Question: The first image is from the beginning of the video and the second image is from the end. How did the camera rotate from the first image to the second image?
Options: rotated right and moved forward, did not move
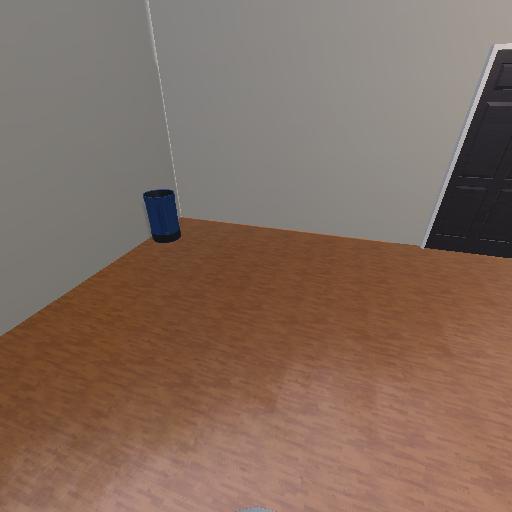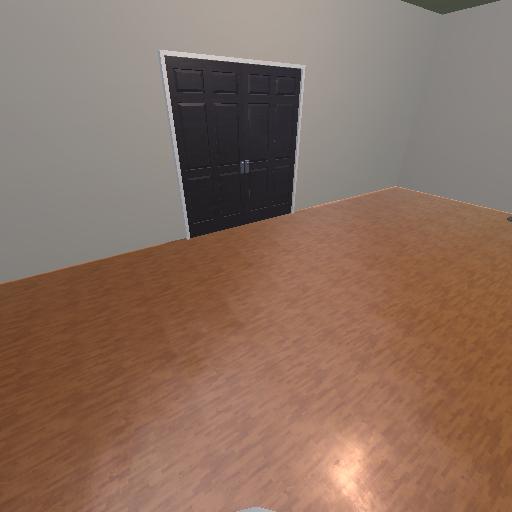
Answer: rotated right and moved forward